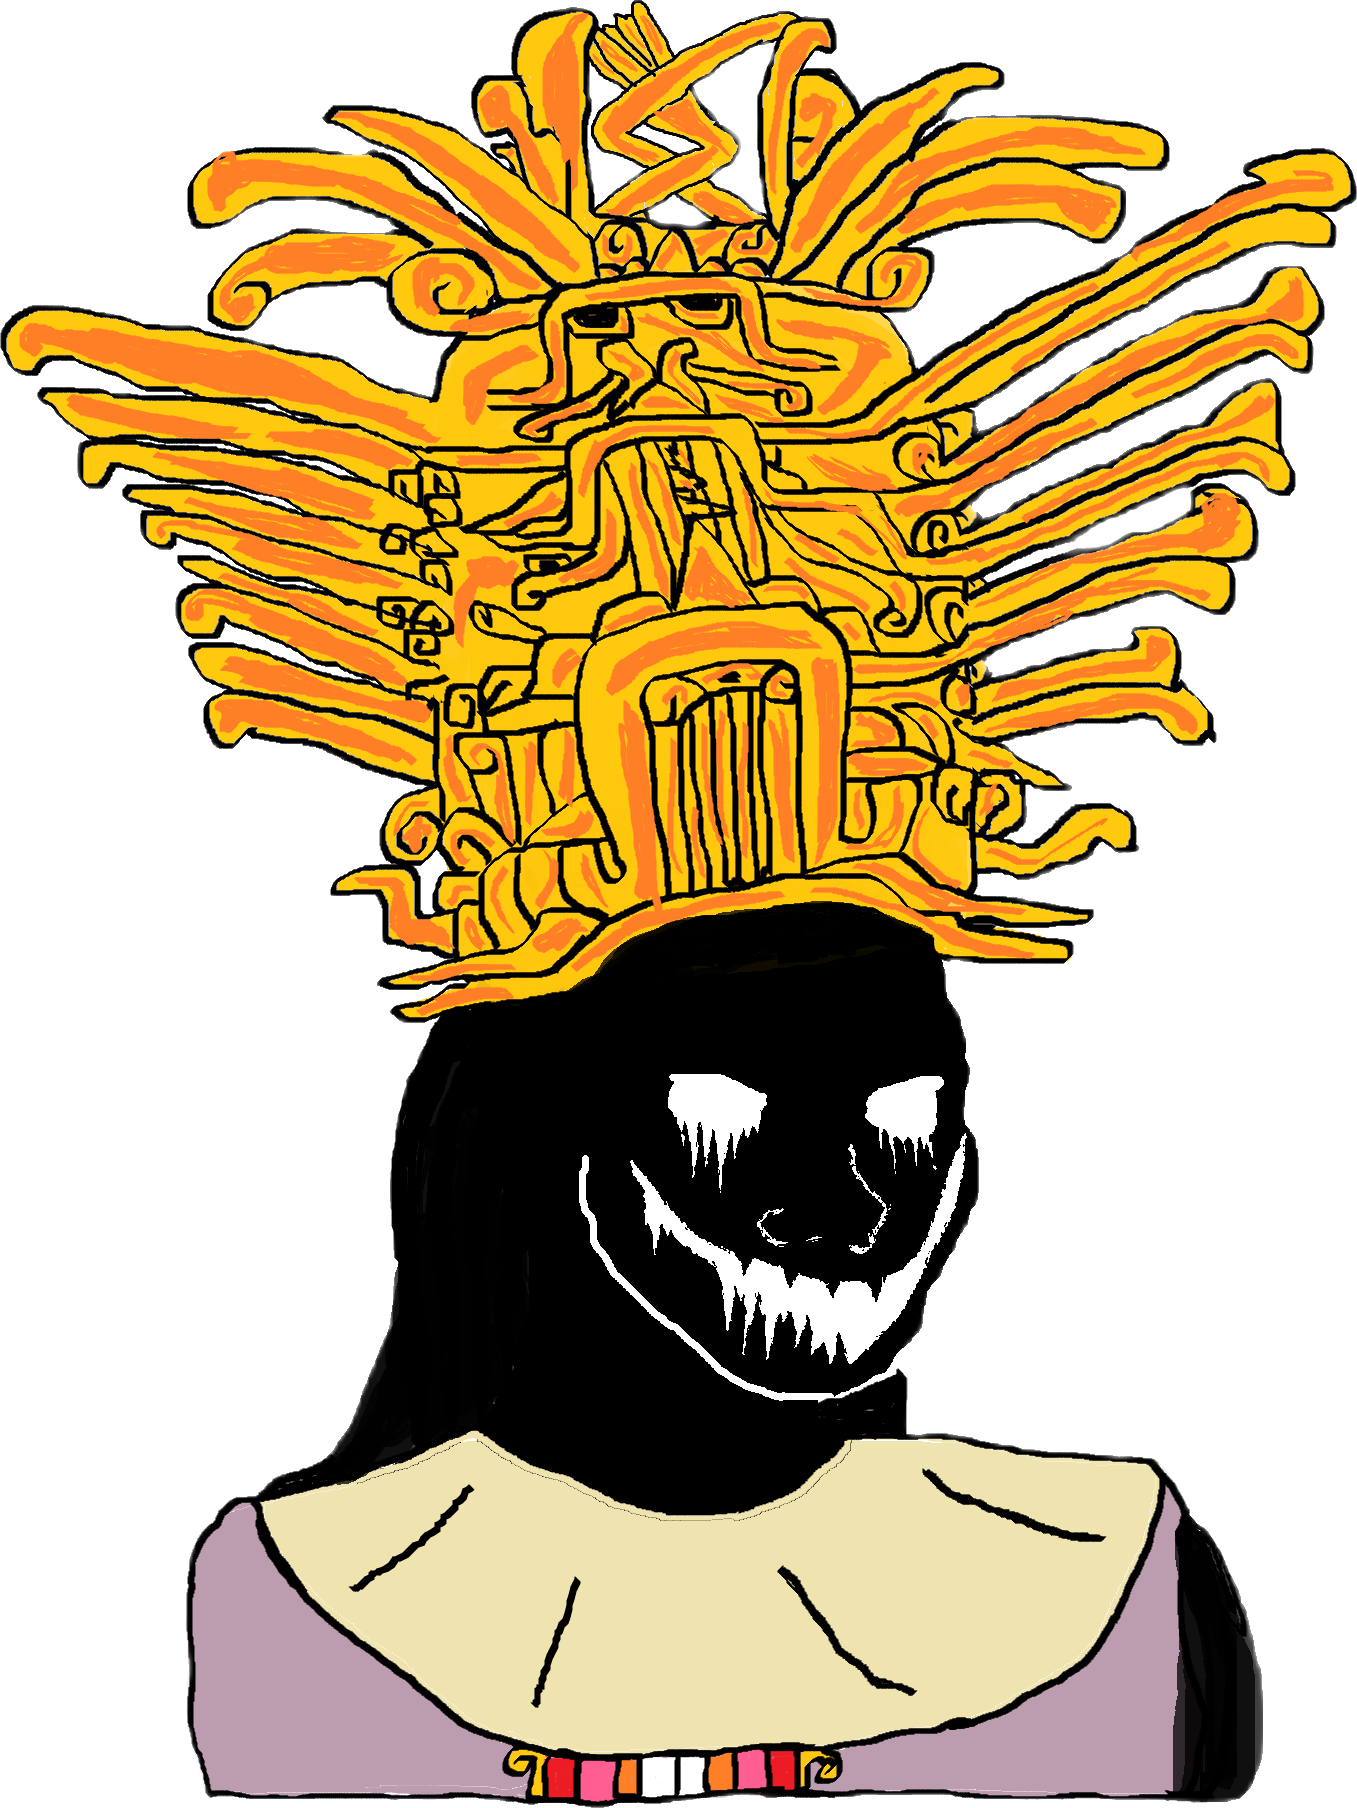
Label: 5_Oomer